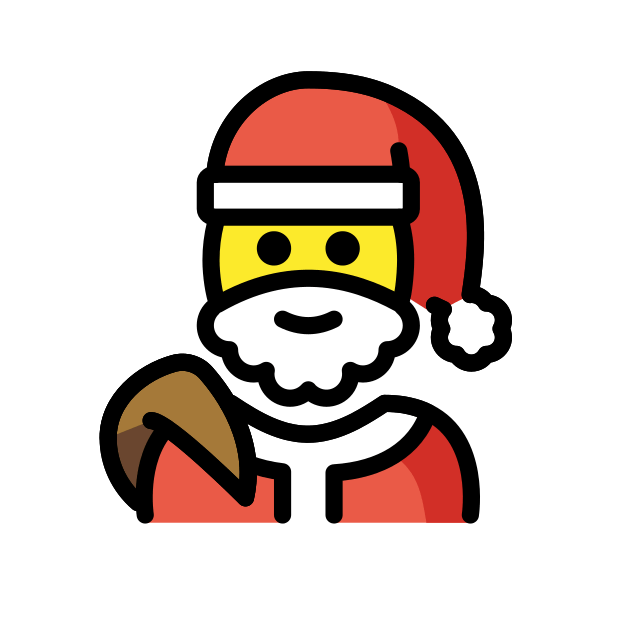
Emoji: 🎅
Name: father christmas
Unicode: 0x1f385